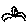
Label: bird